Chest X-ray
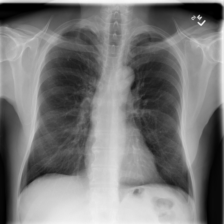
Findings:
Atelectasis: negative
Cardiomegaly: negative
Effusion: negative
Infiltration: negative
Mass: negative
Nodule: negative
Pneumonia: negative
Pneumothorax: negative
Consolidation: negative
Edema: negative
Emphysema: negative
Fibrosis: negative
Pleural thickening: negative
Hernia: negative